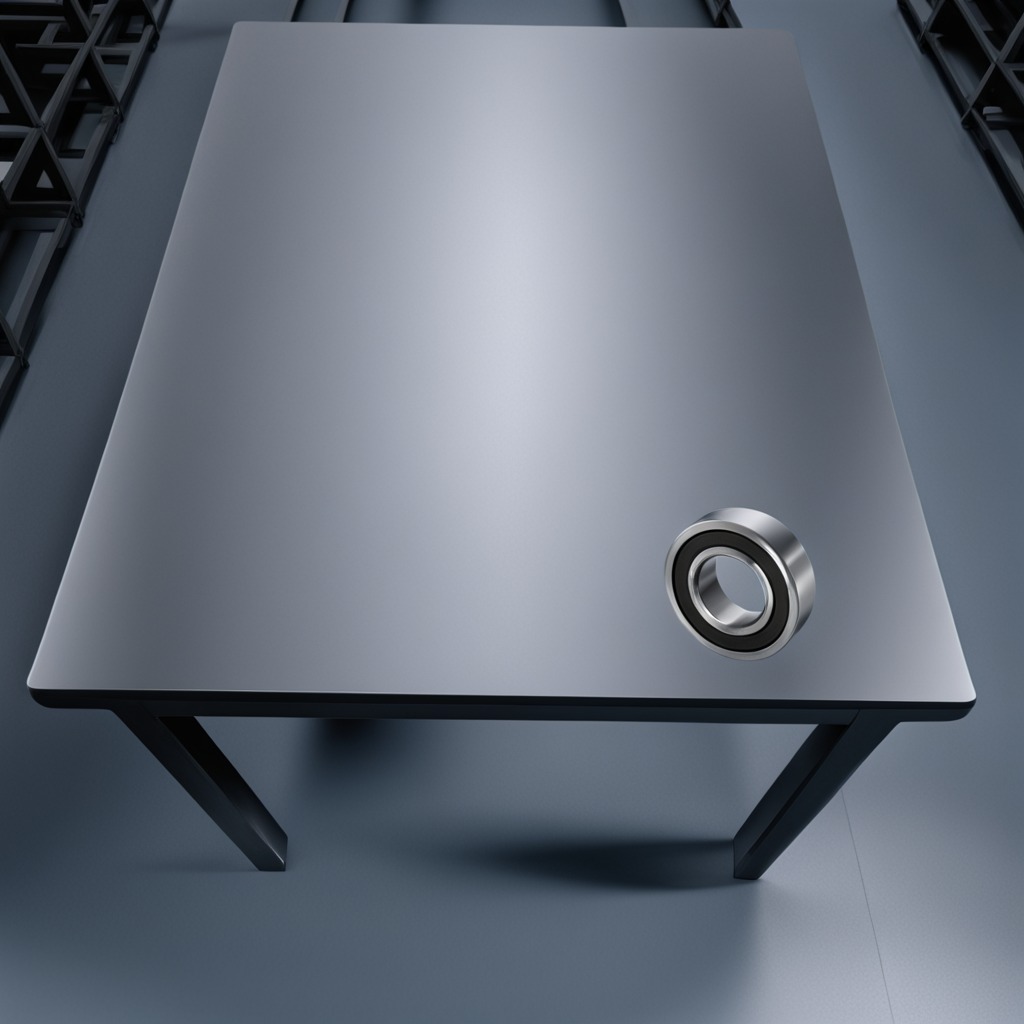
A metal ball bearing lies on the tabletop in the evening.